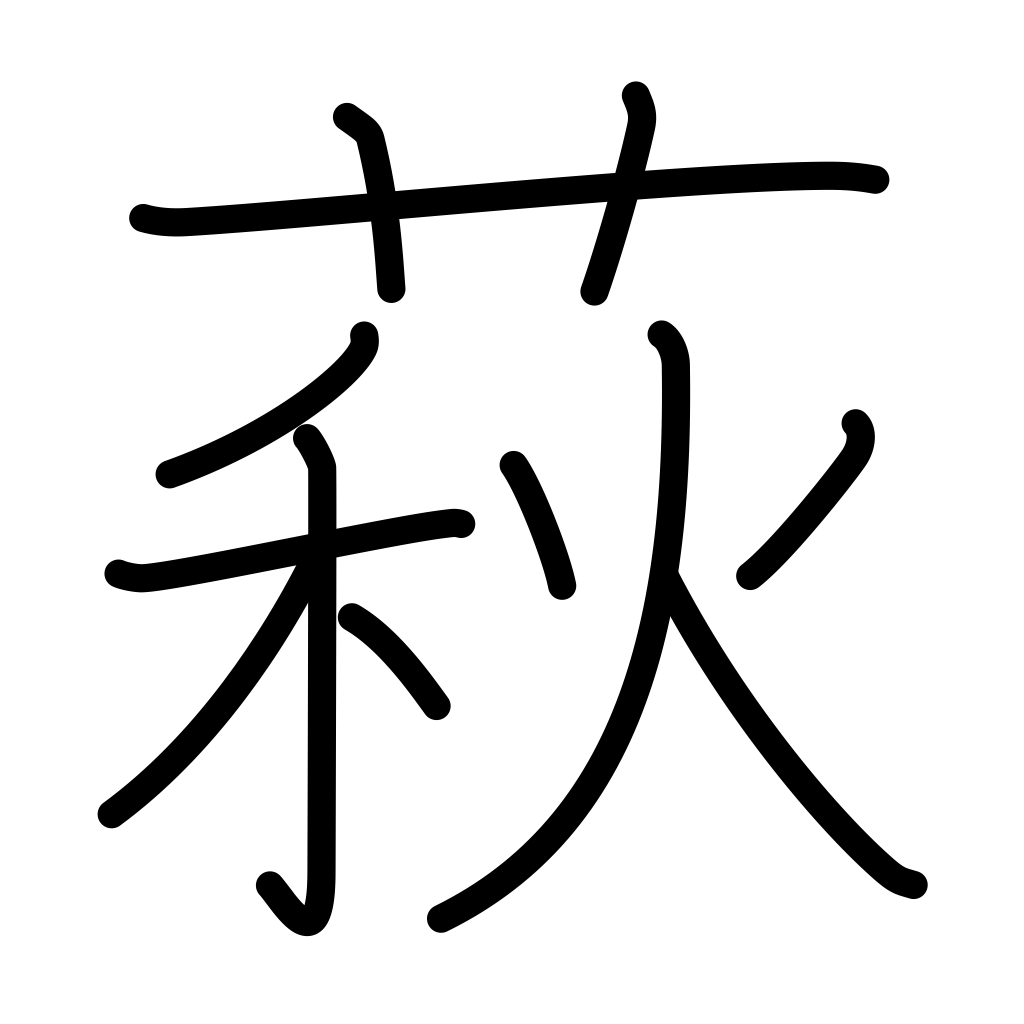
Meaning: bush clover